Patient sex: M
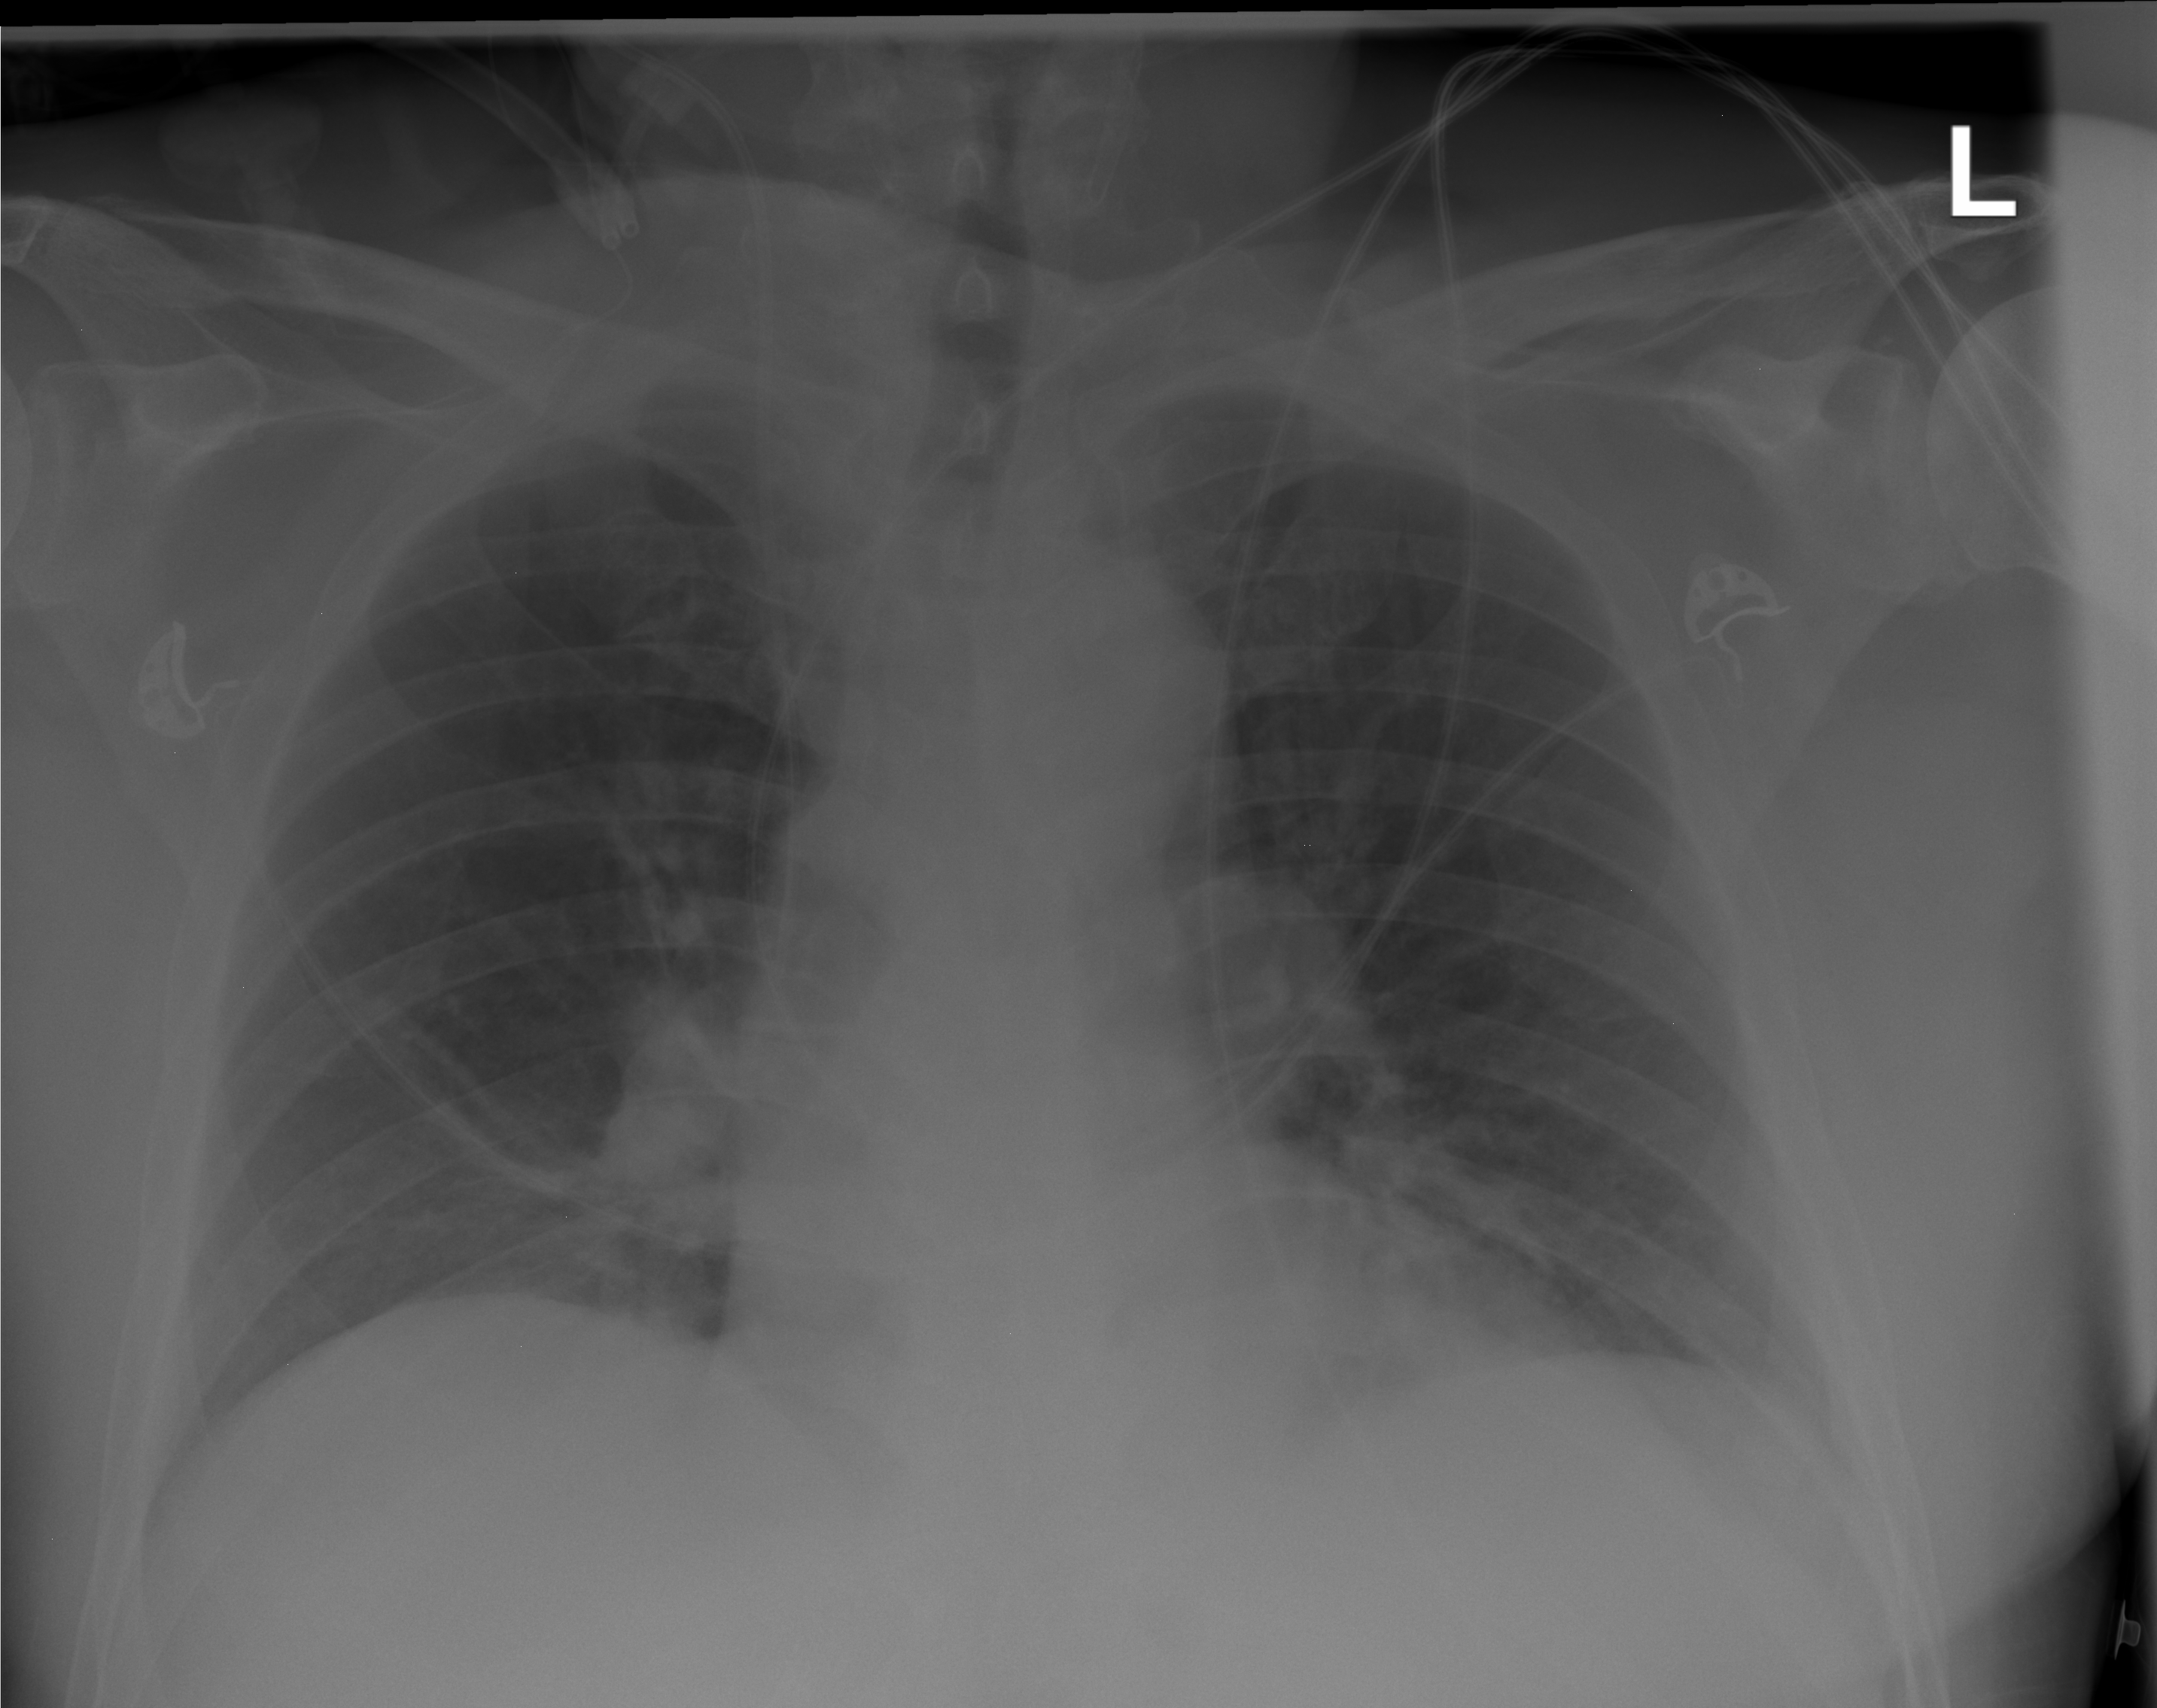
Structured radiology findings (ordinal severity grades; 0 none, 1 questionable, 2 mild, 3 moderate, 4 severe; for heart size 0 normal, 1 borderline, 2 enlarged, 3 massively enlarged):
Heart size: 0
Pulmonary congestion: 0
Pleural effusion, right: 0
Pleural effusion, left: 0
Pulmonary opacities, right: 0
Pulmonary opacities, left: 0
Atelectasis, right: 2
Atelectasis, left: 0